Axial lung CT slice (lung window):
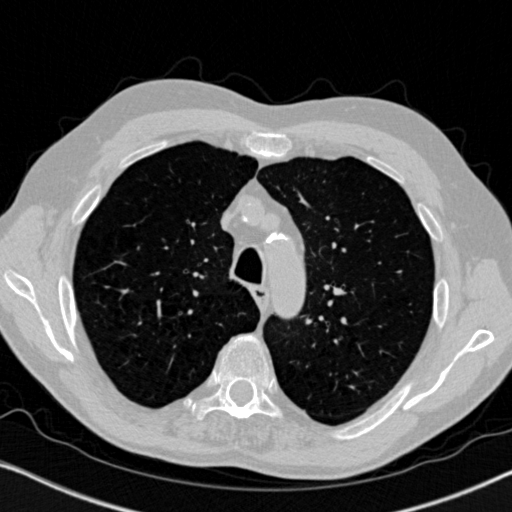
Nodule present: no